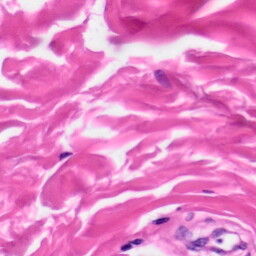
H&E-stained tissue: Skin